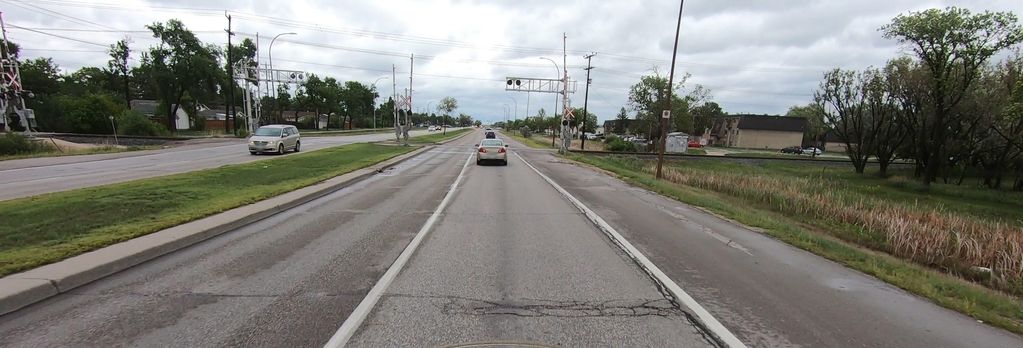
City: winnipeg